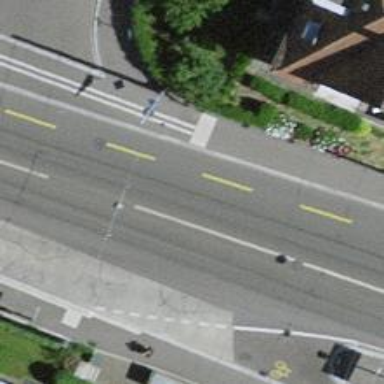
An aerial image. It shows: Asphalt sidewalk along the footway.